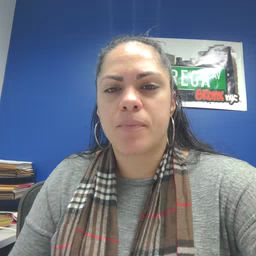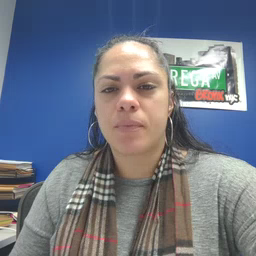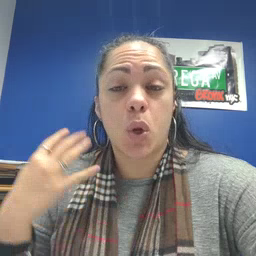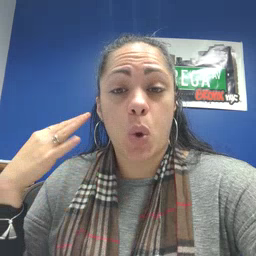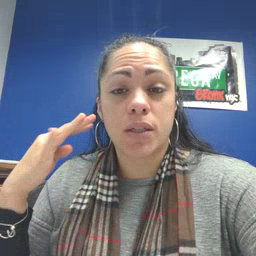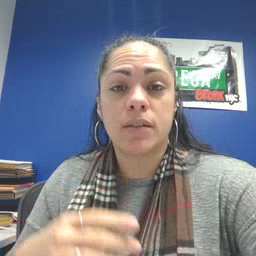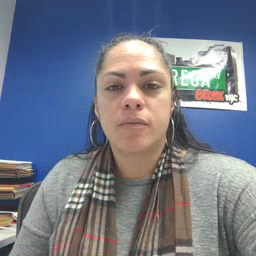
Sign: noisy